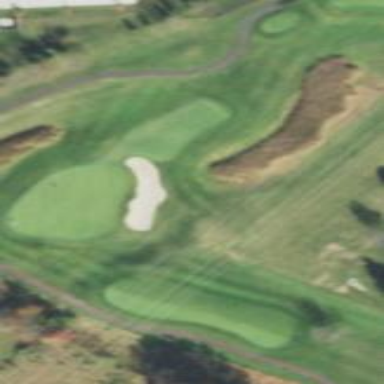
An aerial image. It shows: Well-maintained grassy area serving as golf fairway for the sport of golf.